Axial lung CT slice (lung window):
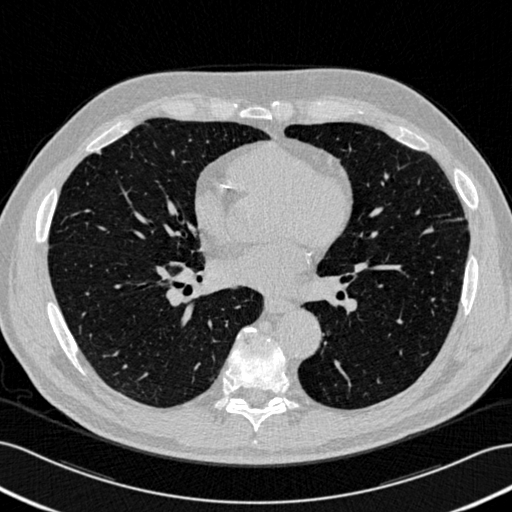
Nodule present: no